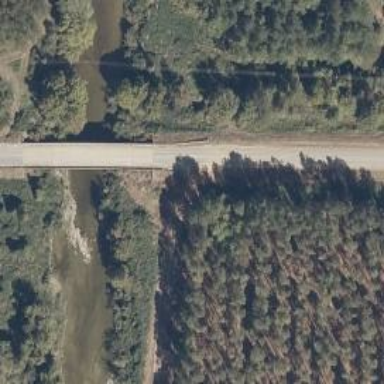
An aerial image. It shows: Tertiary road passing over bridge.